Question: I've got a LinearLayout (vertical horizontation), containing 2 RelativeLayouts, which contain 1 button each.
In the left RelativeLayout, the button is centered in parent. In the right RelativeLayout there's a slightly bigger button.
I want the bottom of that bigger button te be at the same height of the other button. Like so:

Do you know how I could achieve this?
Many thanks in advance
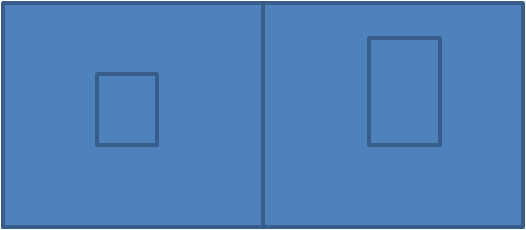
Answer: Get the bottom position and width of the smaller button using getBottom() and getWidth respectively in .
Create the other button at run-time. Set top padding to second relative layout as bottom_position of button1 - height_of_button2.
Add this button to the second relative layout after setting the desired height and width (obtained from getWidth of butoon1).
Here is the sample:-
'''
public void onWindowFocusChanged(boolean hasFocus) {
relative_layout_two = (RelativeLayout) findViewById(R.id.rl2);
int bottom_position_of_button1 = bt1.getBottom();
int width_of_button1 = bt1.getWidth();
bt2 = new Button(getApplicationContext());
rl.setPadding(0, bottom_position_of_button1-200, 0, 0);// I have taken 200 as the height of second button
rl.addView(bt2, width_of_button1, 200);
};
'''
Hope this helps !